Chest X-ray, PA view. Patient: 65 years old, sex F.
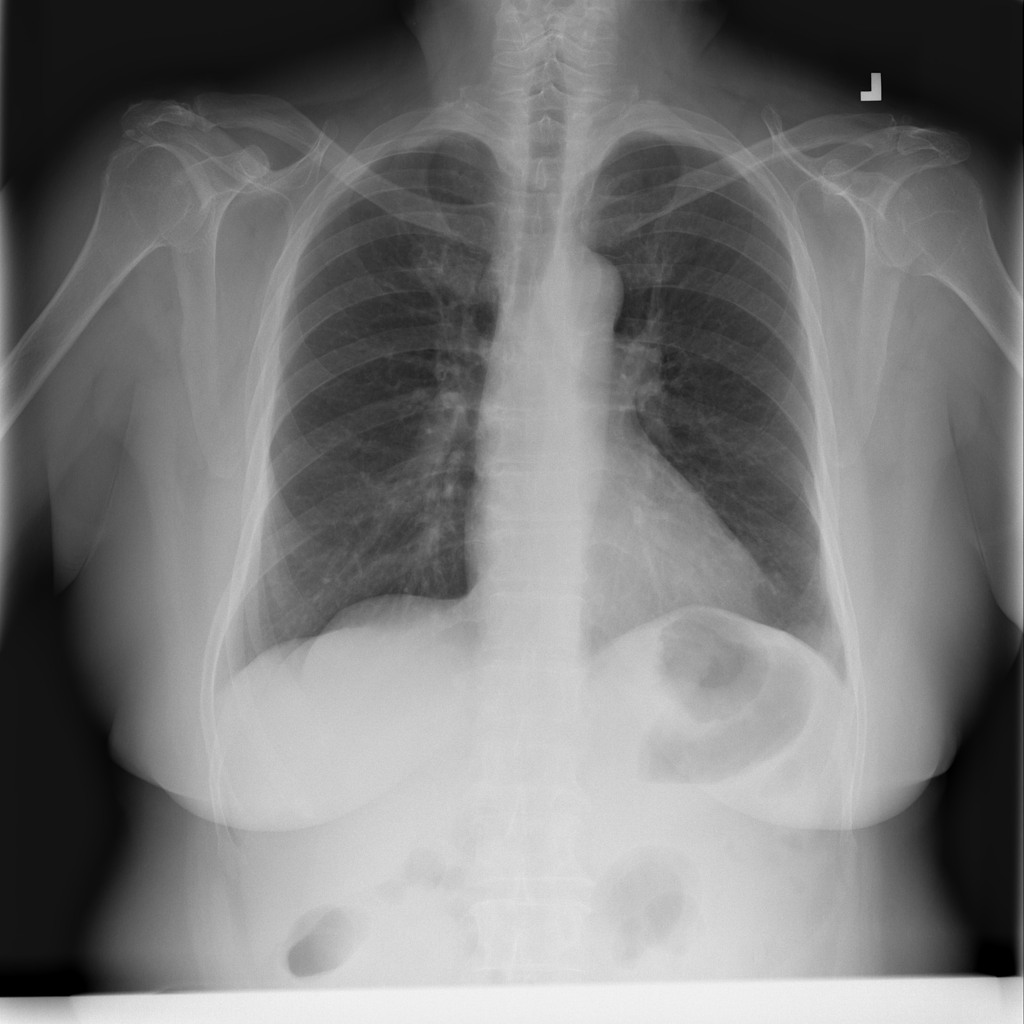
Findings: No Finding